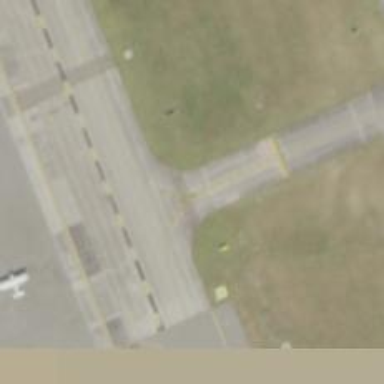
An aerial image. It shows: View of taxiway at the airport.